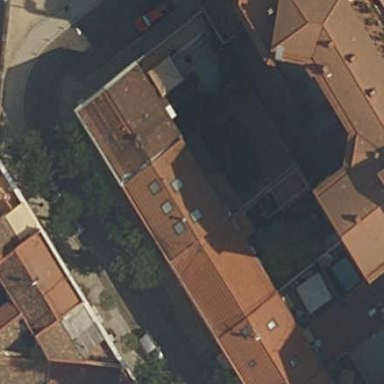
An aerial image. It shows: Detached building.